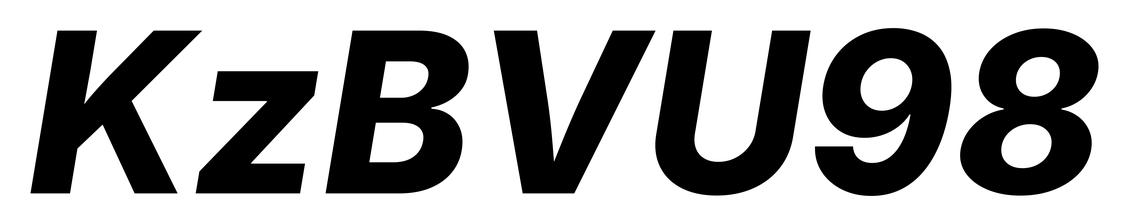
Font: Inter-Italic_ExtraBold_Italic